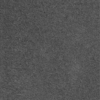
Label: dusty